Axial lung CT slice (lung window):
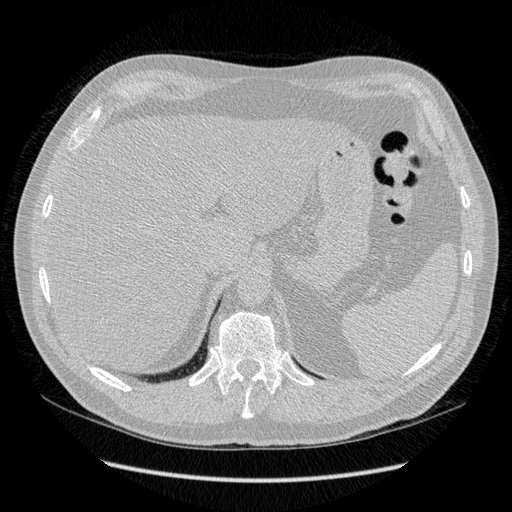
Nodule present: no